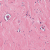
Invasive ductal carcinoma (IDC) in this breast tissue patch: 0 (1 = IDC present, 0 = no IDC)